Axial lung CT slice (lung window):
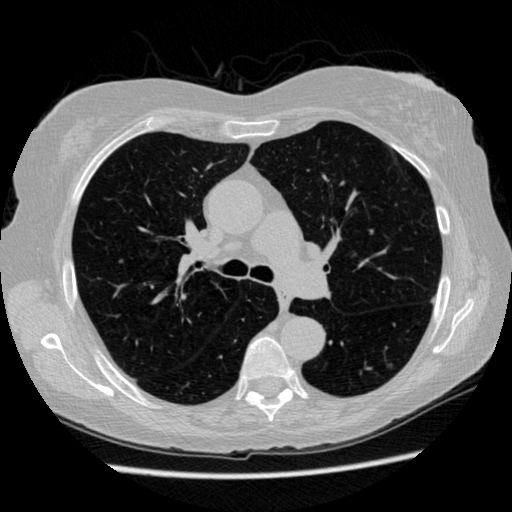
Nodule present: no